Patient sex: M
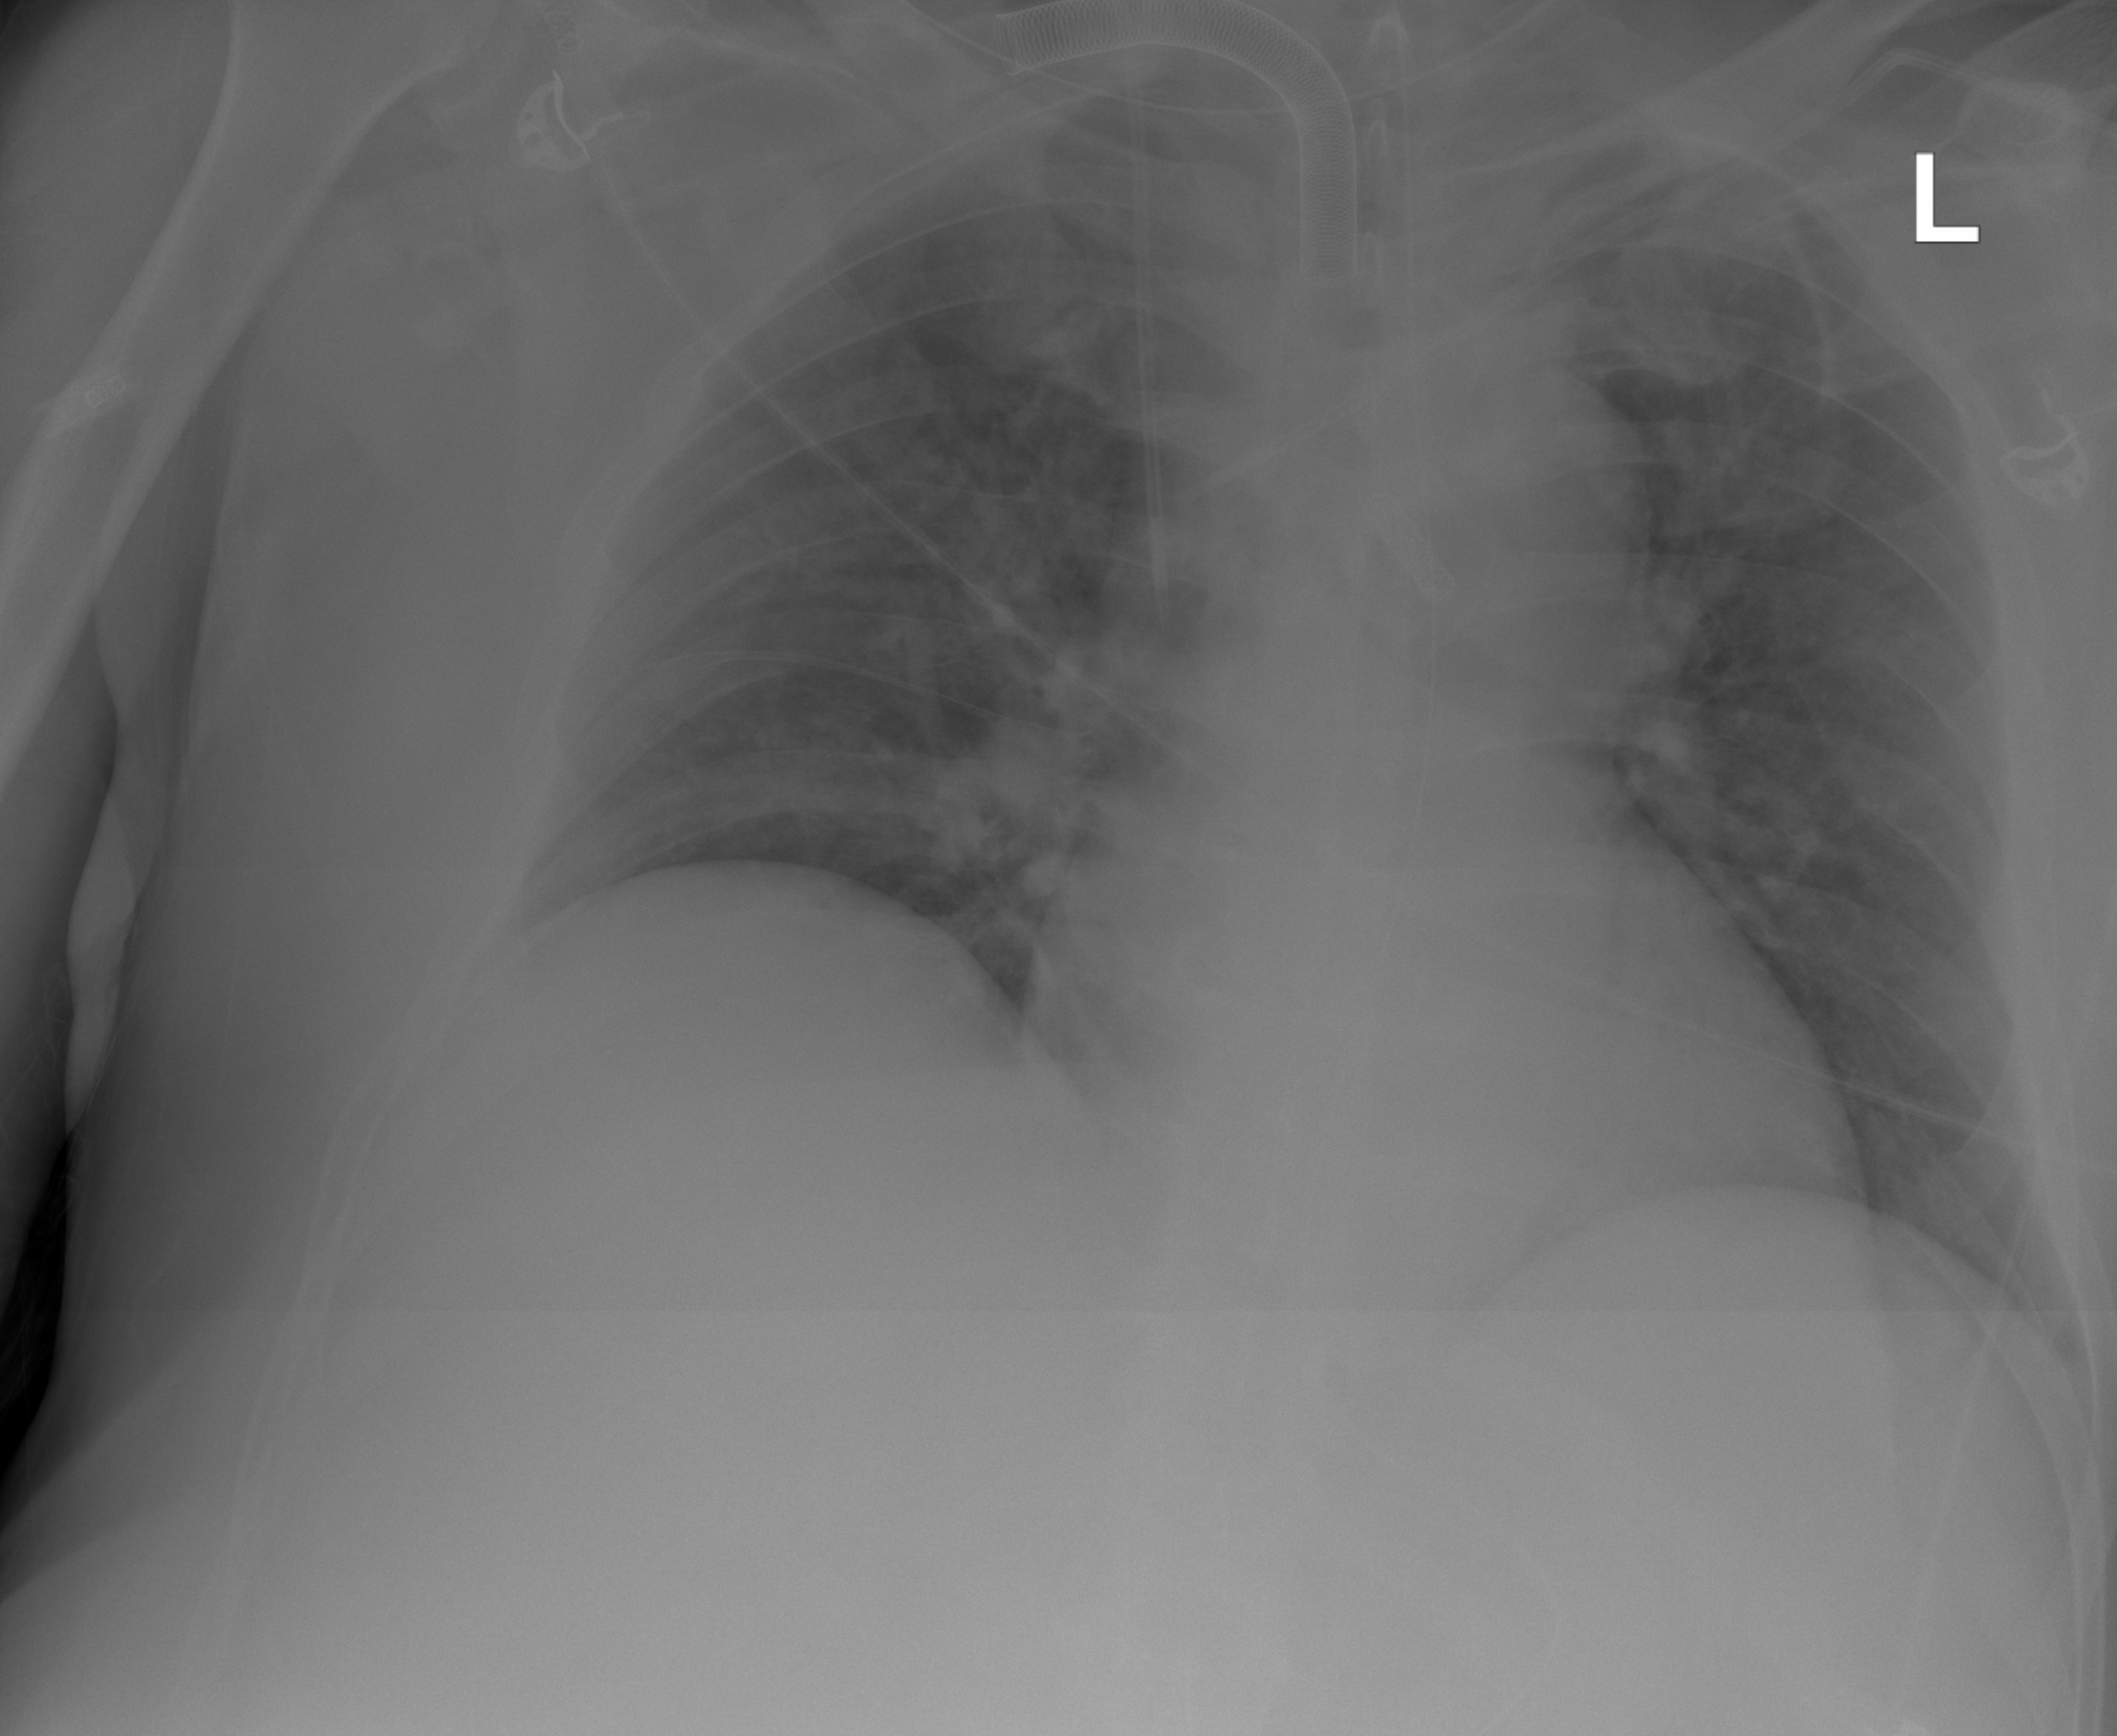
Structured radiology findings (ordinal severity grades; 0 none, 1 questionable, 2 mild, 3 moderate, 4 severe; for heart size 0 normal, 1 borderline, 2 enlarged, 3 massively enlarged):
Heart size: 2
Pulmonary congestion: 2
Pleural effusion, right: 0
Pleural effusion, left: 0
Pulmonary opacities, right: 0
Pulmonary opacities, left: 0
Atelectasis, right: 2
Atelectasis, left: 0